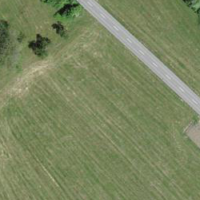
EUNIS habitat code: 24
Species observed at this site:
Milvus milvus